Field crop: tomato
Growth stage: 1
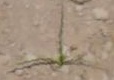
Species: cyperus